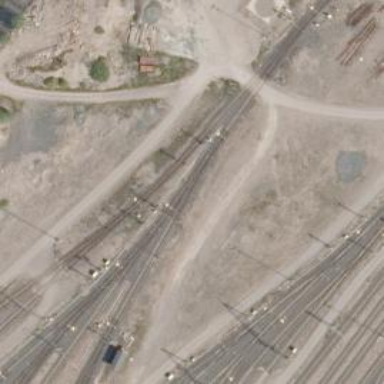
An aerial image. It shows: Rail yard with electrified contact lines for the railway.